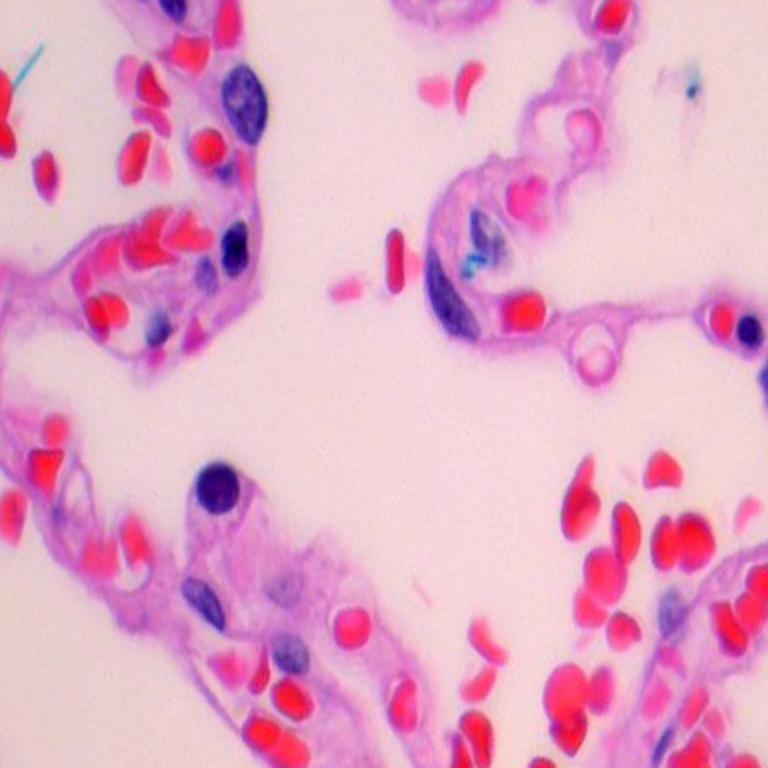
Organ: lung
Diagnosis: benign